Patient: sex M, age 57
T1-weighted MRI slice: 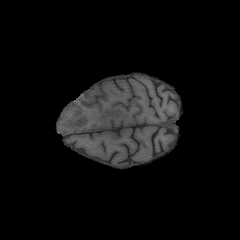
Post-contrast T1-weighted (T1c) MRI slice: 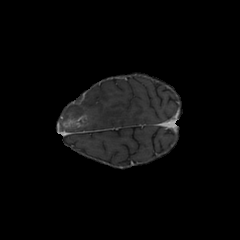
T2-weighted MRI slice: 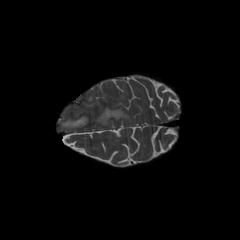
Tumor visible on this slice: yes
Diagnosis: Glioblastoma, IDH-wildtype
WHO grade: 4